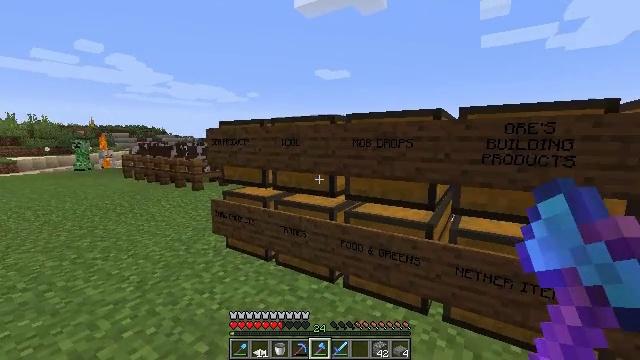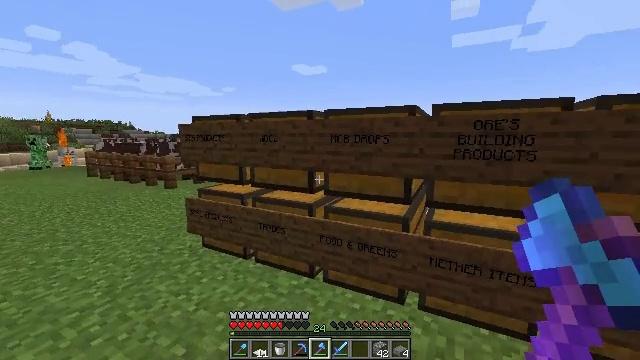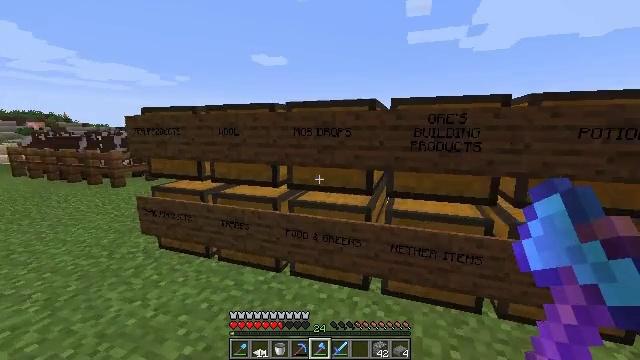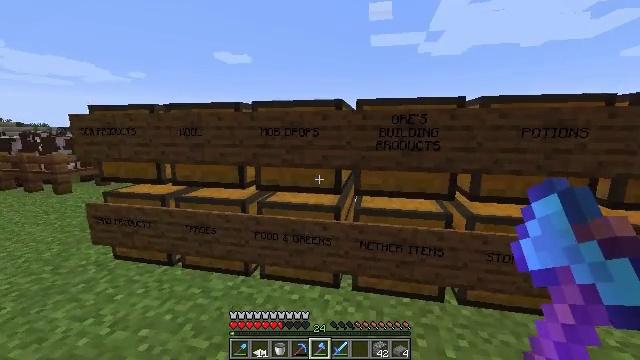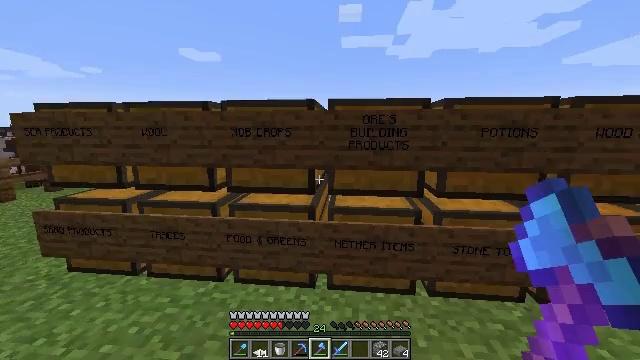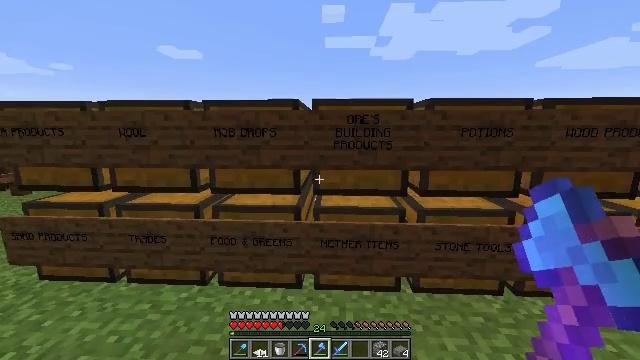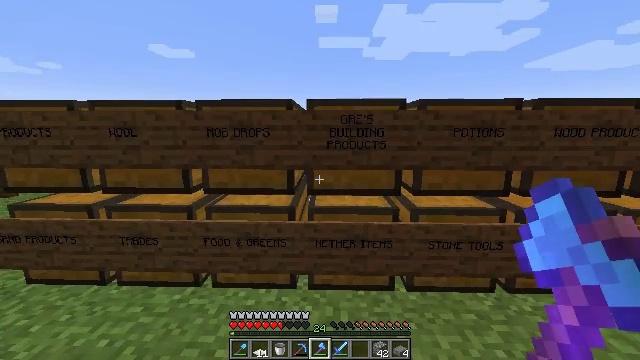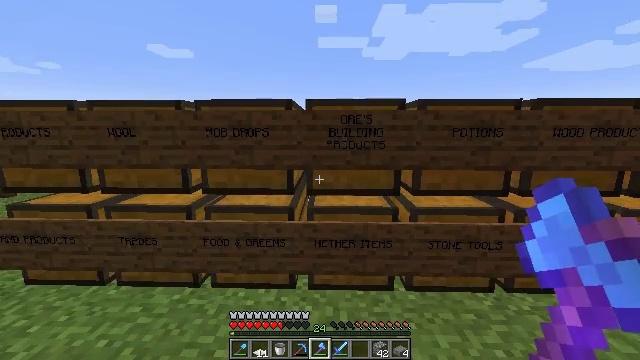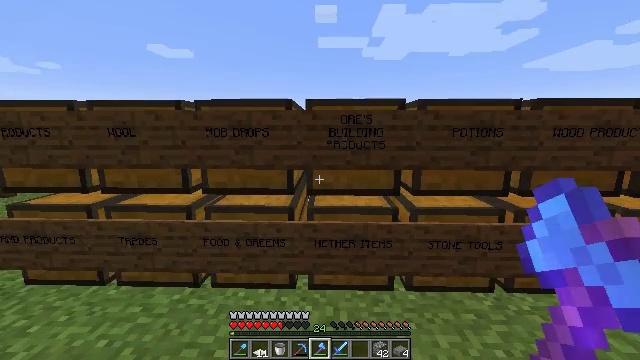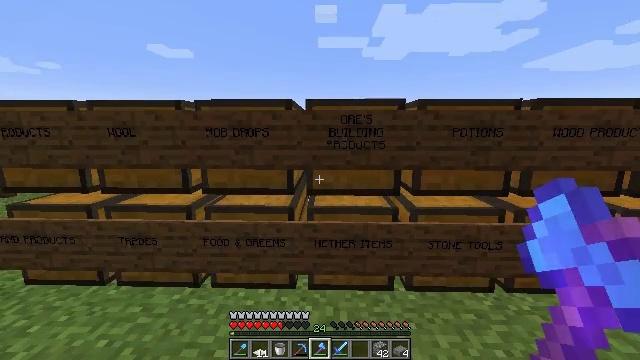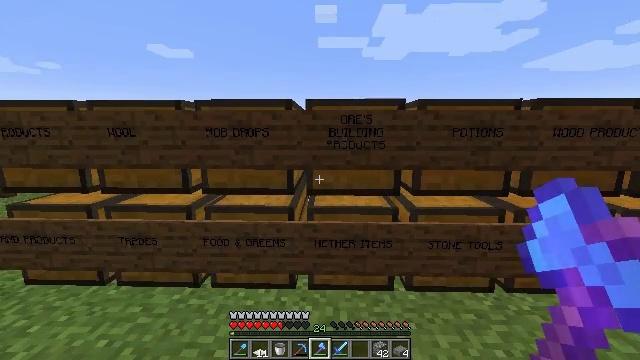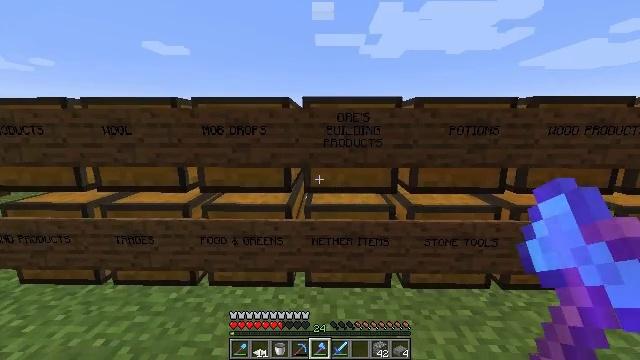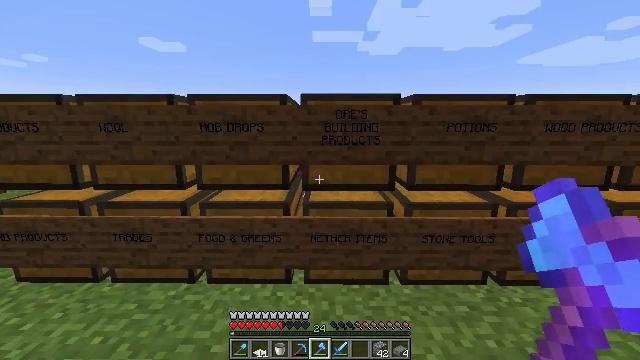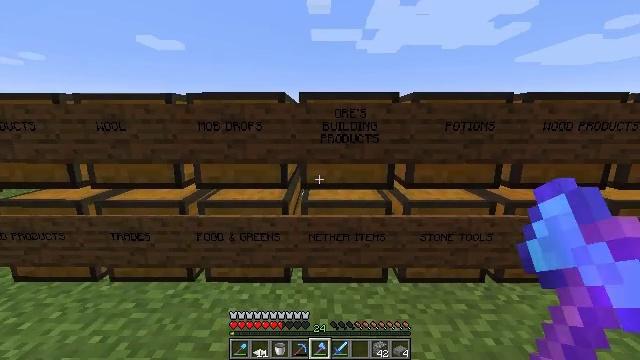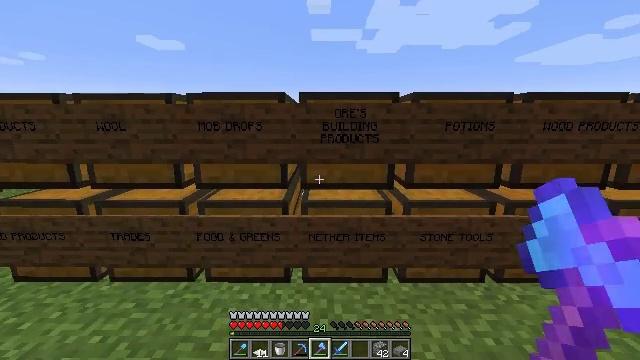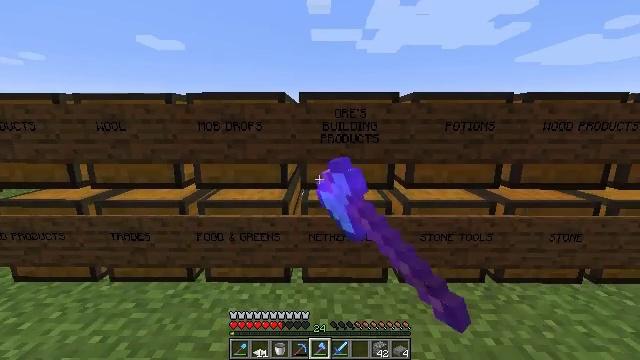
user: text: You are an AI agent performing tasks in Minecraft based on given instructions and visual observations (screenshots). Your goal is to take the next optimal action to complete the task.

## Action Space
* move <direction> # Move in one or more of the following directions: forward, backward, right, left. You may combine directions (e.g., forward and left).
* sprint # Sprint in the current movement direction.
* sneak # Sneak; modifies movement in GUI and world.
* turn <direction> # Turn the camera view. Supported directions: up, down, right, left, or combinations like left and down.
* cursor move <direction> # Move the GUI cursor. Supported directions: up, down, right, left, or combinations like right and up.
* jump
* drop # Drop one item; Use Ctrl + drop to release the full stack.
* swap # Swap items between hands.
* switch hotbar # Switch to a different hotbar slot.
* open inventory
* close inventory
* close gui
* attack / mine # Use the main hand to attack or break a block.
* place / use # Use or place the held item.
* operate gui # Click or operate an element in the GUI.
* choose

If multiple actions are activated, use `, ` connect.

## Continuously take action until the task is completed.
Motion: motion action
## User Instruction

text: Craft an iron trapdoor in the crafting grid.
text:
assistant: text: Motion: turn right
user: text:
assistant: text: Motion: turn right and down
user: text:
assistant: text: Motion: turn right
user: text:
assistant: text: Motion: turn right
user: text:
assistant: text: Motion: turn right
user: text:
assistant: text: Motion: turn right
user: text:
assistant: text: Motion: no_op
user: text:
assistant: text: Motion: no_op
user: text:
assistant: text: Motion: no_op
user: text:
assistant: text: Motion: no_op
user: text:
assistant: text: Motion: no_op
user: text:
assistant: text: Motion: no_op
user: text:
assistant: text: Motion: no_op
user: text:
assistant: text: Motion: use / place
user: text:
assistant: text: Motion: use / place
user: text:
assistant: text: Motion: use / place
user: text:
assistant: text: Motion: use / place
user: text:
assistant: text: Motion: no_op
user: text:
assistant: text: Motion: no_op
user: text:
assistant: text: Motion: no_op
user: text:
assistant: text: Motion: no_op
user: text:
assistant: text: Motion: cursor move right
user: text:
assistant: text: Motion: cursor move right
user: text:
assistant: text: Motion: cursor move right and up
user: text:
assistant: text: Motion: cursor move up
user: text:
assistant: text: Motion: no_op
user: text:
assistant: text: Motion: no_op
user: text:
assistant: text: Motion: cursor move up
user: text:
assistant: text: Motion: no_op
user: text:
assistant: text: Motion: cursor move up